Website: macys
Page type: billing-address
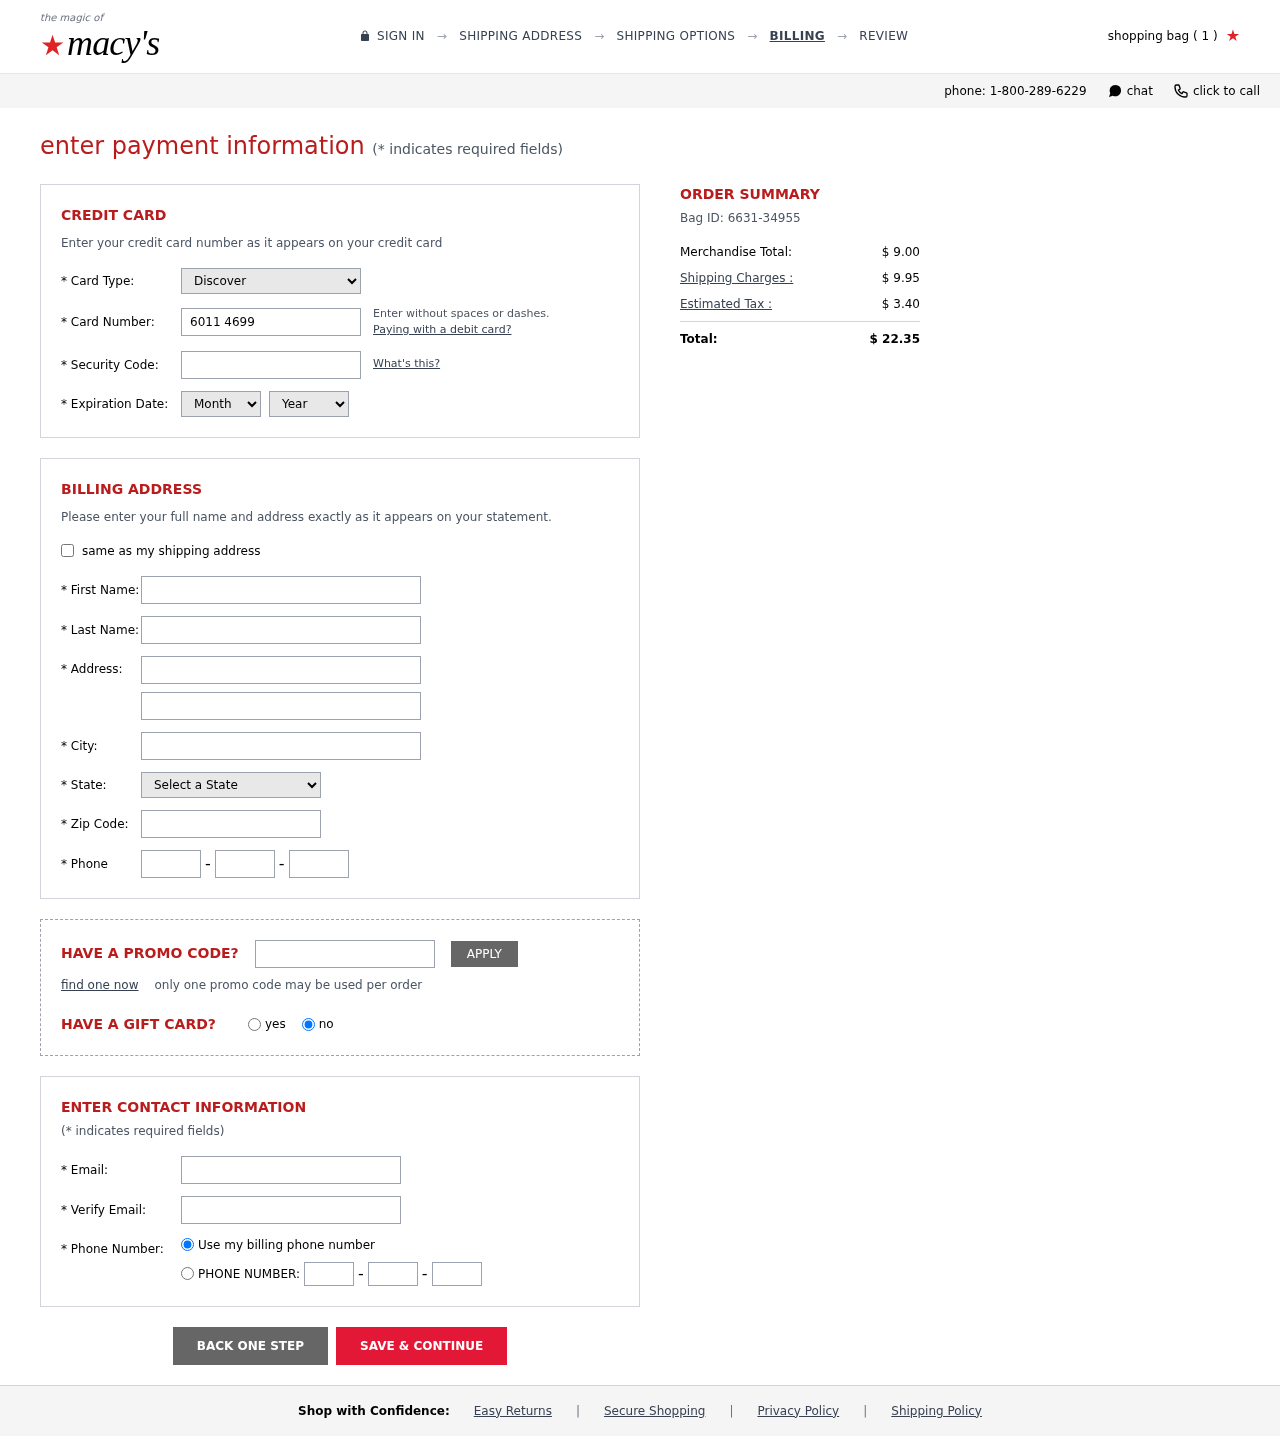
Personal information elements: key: PII_CARD_CVV
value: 045
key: PII_CARD_EXPIRY_MONTH
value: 02
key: PII_CARD_EXPIRY_YEAR
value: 27
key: PII_CARD_NUMBER
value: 6011 4699 1664 1252
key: PII_CARD_TYPE
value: Discover
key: PII_CITY
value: North Wanda
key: PII_EMAIL
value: gford@yahoo.com
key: PII_FIRSTNAME
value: Gregory
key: PII_LASTNAME
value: Ford
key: PII_PHONE_AREA
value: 246
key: PII_PHONE_PREFIX
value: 265
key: PII_PHONE_SUFFIX
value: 5531
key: PII_POSTCODE
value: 28411
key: PII_STATE_ABBR
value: NJ
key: PII_STREET
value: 021 Davis Shores Suite 913
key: PII_STREET2
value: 49897 Olson Vista Suite 898
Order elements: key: ORDER_NUM_ITEMS
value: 1
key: ORDER_ID
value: Bag ID: 6631-34955
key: ORDER_SUBTOTAL
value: $ 9.00
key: ORDER_SHIPPING_COST
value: $ 9.95
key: ORDER_TAX
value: $ 3.40
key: ORDER_TOTAL
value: $ 22.35